Interaction volume radius: 5 \u00c5
Interaction volume height: 15 \u00c5
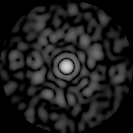
Disorder parameter: 0.8035